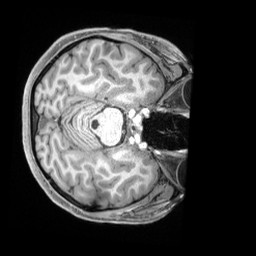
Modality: T1w
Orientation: axial
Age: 28
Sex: female
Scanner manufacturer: siemens
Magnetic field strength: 3 T
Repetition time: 2.4 s
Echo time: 0.00226 s